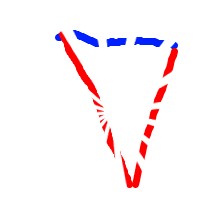
Shape: triangle